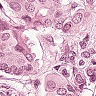
Metastatic tissue present: yes